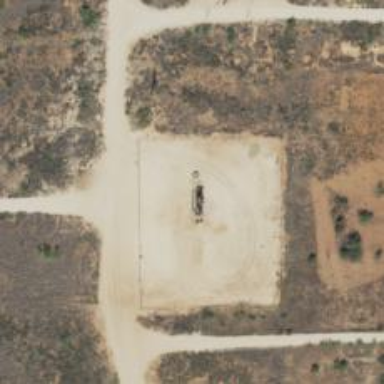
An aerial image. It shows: Petroleum well.